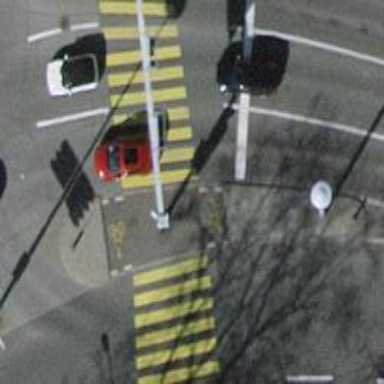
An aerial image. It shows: Kerb barrier.